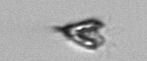
Label: Pyramimonas_longicauda